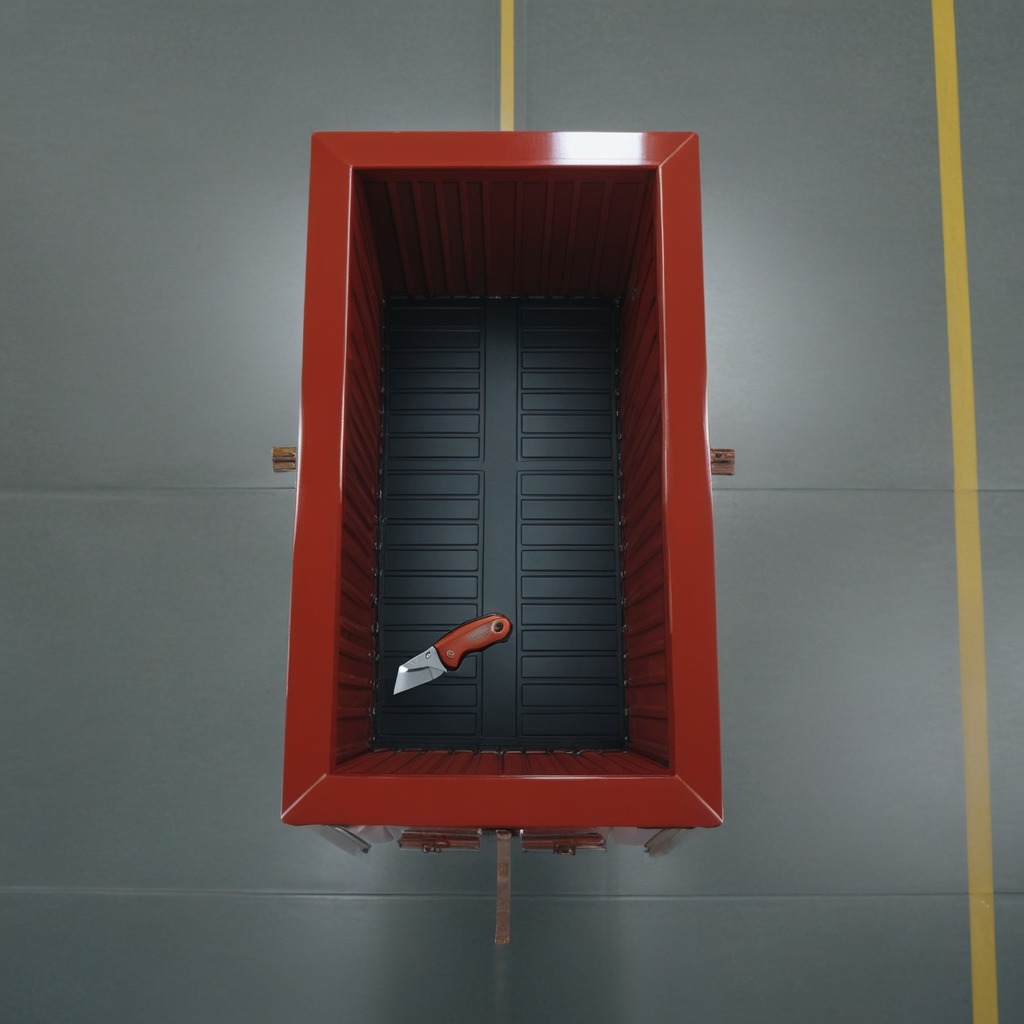
A utility knife is lying on a toolbox surface in an airplane hangar workshop 8K.